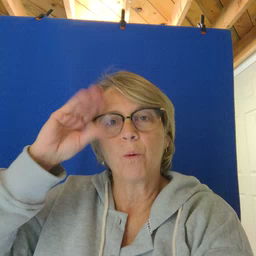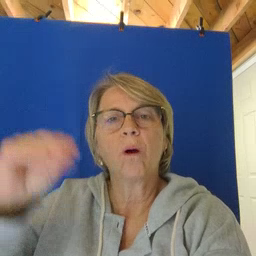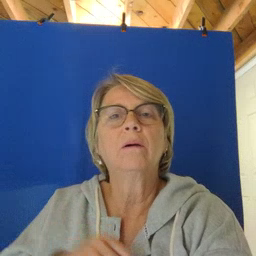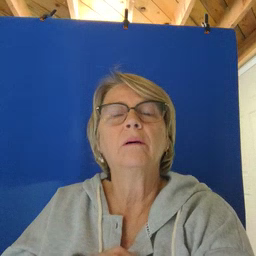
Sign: cowboy